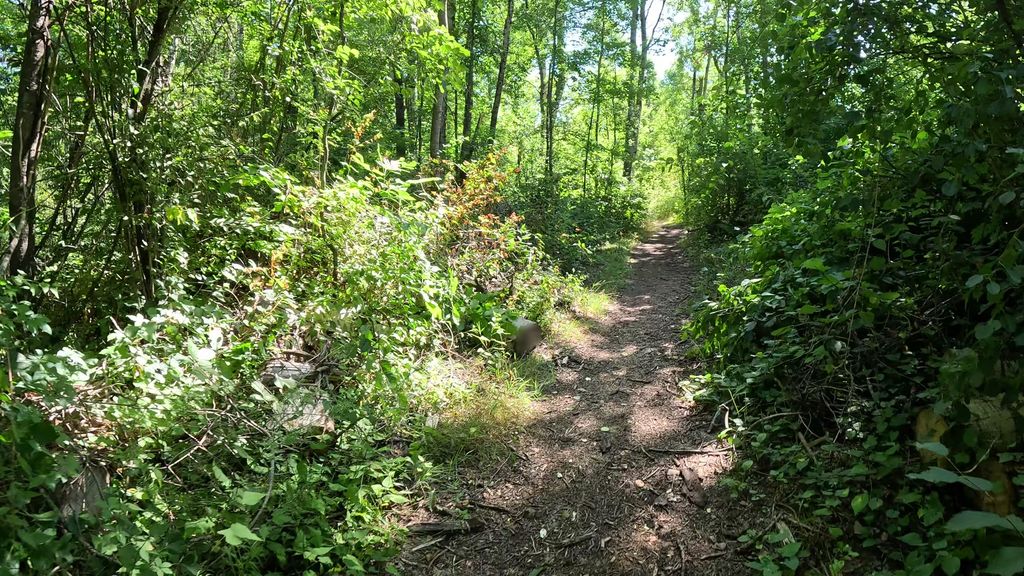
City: ottawa-gatineau